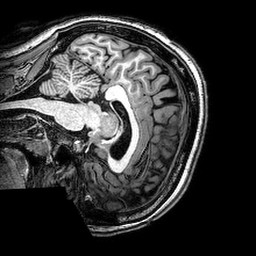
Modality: T1w
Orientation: sagittal
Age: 24
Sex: female
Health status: healthy
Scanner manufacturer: philips
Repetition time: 0.00815 s
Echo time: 0.00375 s